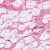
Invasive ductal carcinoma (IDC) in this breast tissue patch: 0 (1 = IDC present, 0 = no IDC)